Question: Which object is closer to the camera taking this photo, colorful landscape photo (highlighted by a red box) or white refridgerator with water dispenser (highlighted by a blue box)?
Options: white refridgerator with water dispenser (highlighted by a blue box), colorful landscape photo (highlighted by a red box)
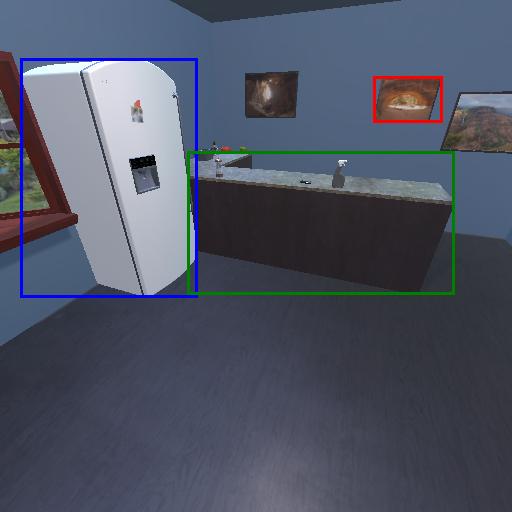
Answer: white refridgerator with water dispenser (highlighted by a blue box)